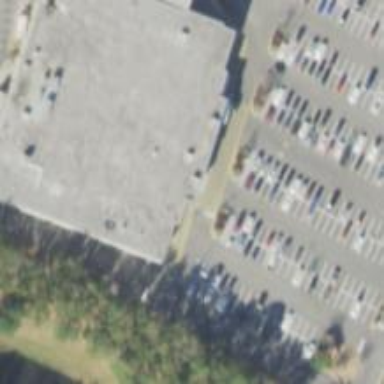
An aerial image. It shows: Parking space.